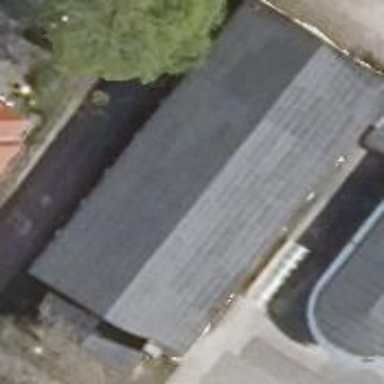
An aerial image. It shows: Hardware shop located in building.